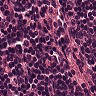
Metastatic tissue present: no